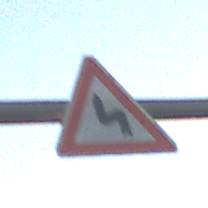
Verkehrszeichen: DoppelkurveZunaechstLinks
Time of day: SunriseSunset
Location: Outdoor (Nature)
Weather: Clear
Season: NotSpecified
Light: Natural